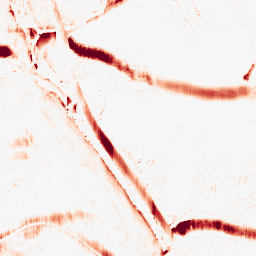
Category: morphological
Decomposition family: morphological_ellipse
Decomposition parameters: operation: opening
width: 20
height: 5
Upsampling method: cubic_catmull_rom
Upsampling parameters: scale: 4
Upsampling scale: 4